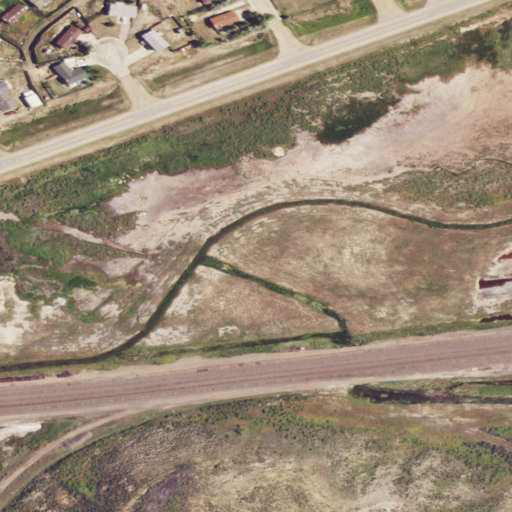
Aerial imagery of valley in Wyoming named Standpipe Draw containing low intensity development, shrub, open development, medium intensity development, and high intensity development